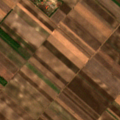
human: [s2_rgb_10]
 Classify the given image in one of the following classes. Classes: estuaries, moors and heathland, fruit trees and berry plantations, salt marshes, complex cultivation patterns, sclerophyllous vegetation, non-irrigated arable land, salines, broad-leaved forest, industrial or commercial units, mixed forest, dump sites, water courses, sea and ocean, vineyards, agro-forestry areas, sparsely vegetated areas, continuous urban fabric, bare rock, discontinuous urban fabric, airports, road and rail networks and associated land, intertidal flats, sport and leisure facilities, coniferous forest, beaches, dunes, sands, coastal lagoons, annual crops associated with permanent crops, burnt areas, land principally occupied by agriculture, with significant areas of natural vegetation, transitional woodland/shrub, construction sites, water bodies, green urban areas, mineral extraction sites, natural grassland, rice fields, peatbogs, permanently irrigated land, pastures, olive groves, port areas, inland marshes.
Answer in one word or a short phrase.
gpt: non-irrigated arable land